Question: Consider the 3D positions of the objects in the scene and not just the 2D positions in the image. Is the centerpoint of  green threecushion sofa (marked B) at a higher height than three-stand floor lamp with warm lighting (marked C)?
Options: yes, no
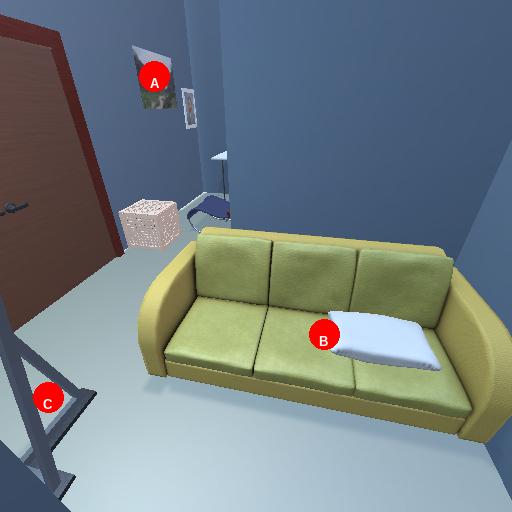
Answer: yes